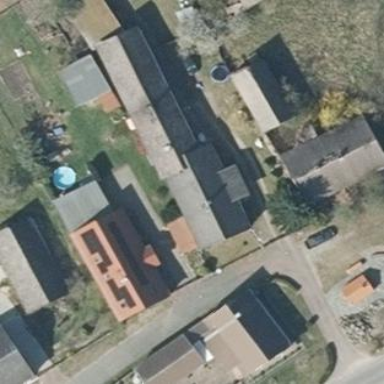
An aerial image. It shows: Simple house.